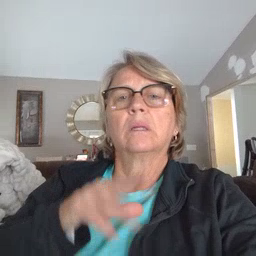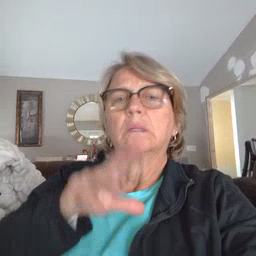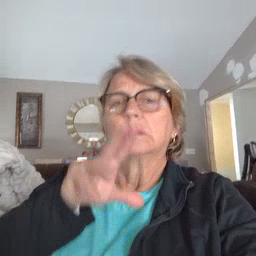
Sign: on